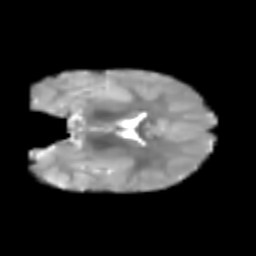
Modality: T2w
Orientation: coronal
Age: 6
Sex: male
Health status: healthy